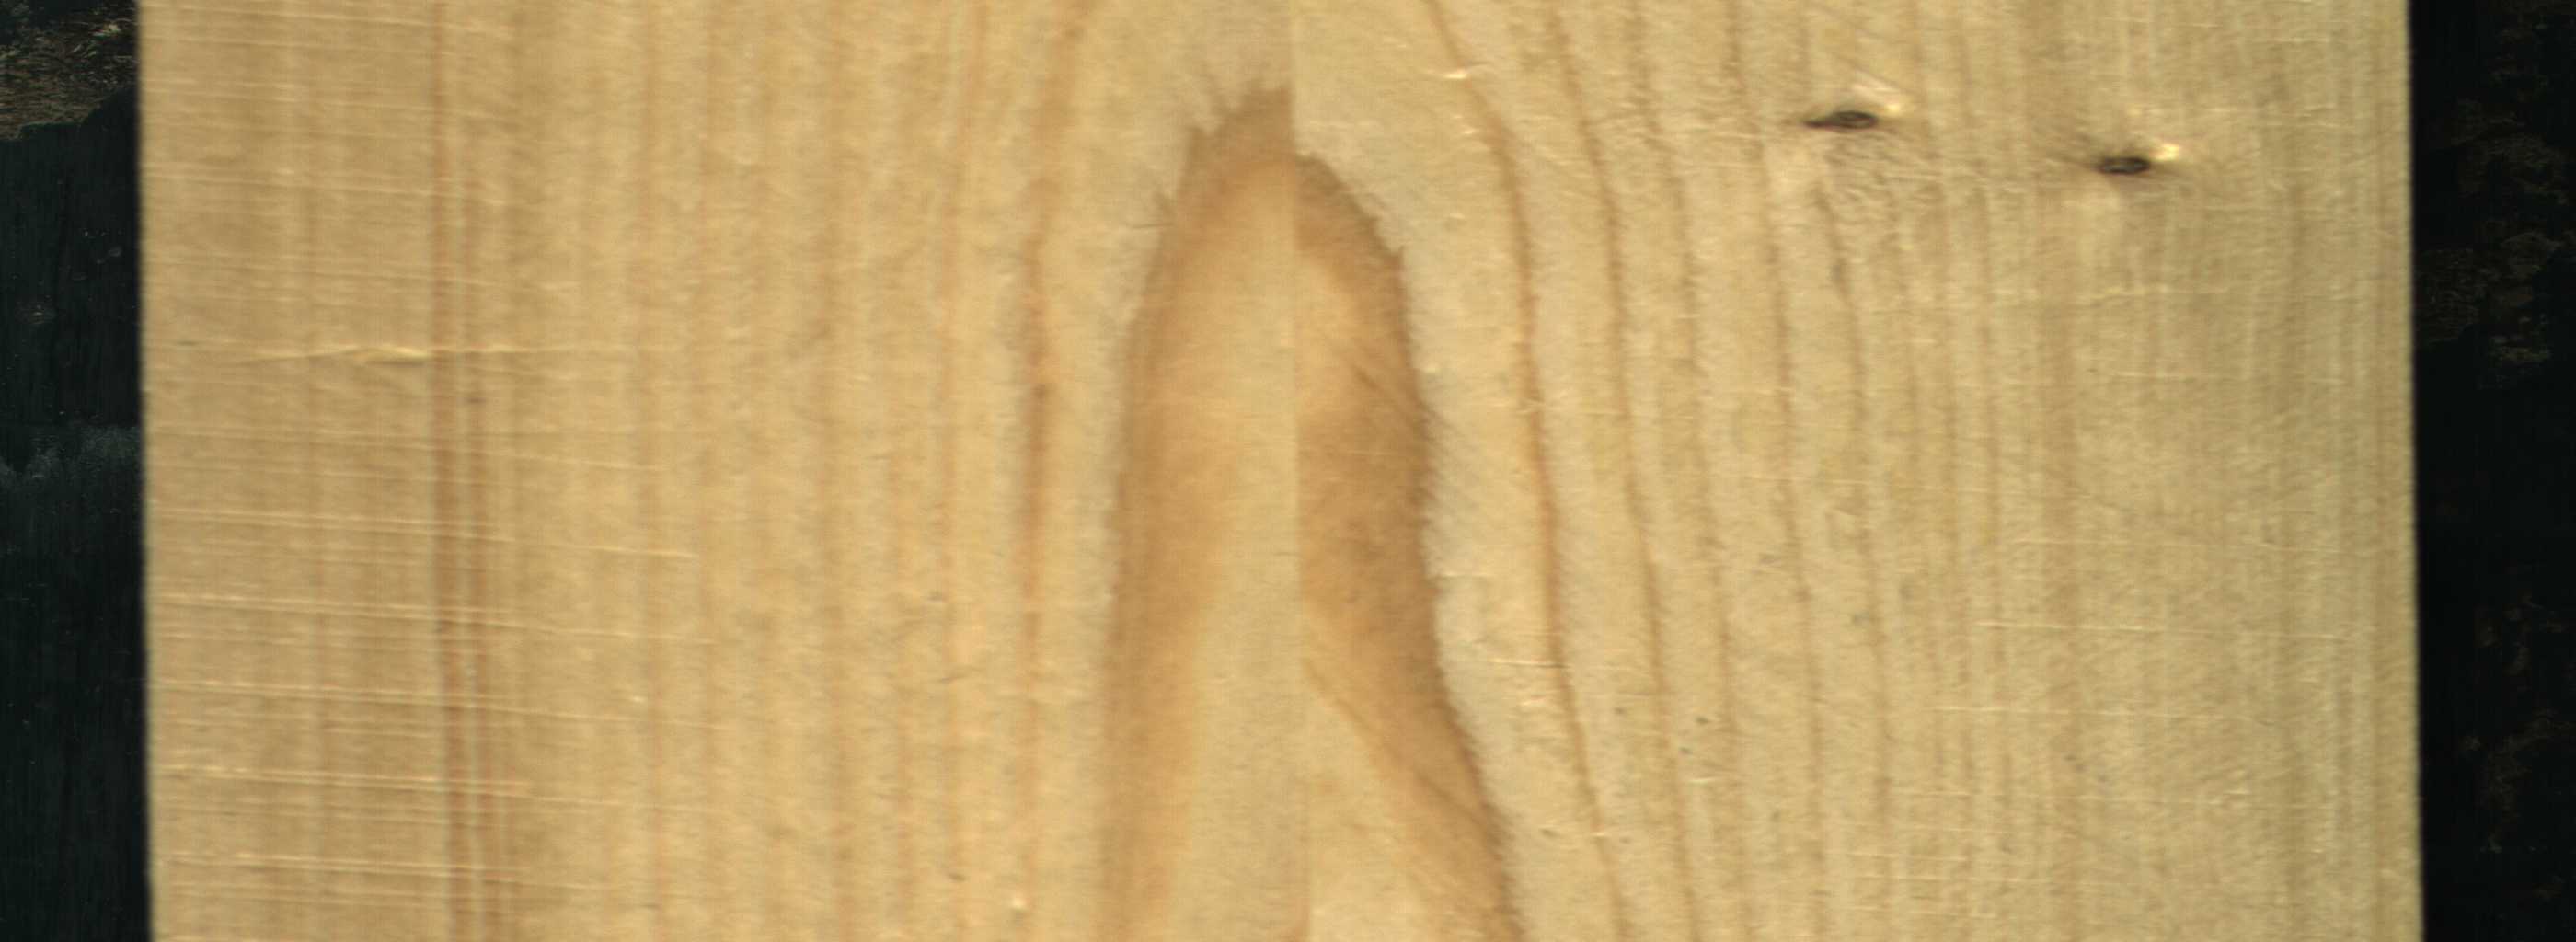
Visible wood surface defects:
Live_Knot
Live_Knot